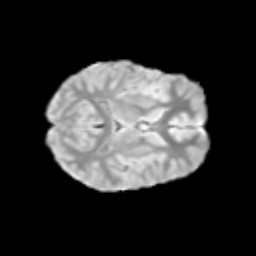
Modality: T2w
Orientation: axial
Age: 9
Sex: female
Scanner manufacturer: siemens
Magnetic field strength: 3 T
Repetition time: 3.8 s
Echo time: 0.07 s